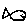
Label: fish